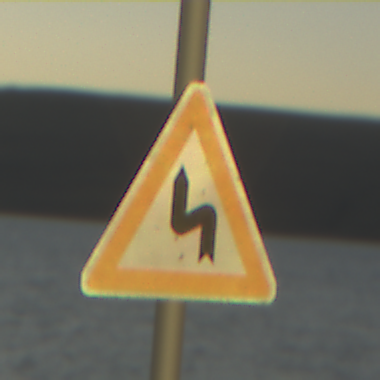
Verkehrszeichen: DoppelkurveZunaechstLinks
Umgebung: Outdoor, RoadRail
Tageszeit: SunriseSunset
Wetter: PartlyCloudy
Licht: Natural
Jahreszeit: NotSpecified
Kontrast: LowContrast